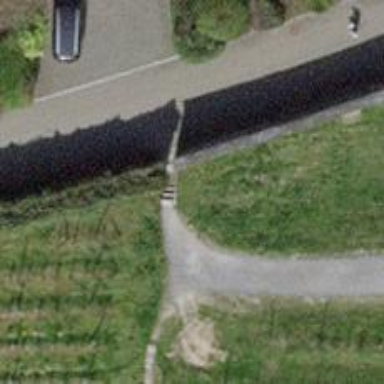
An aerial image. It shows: Entrance with barrier.